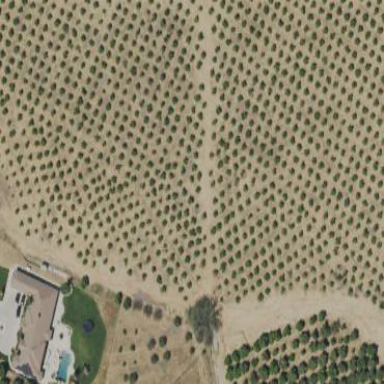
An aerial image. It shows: Orchard.